Platform: macOS
Application: Chrome
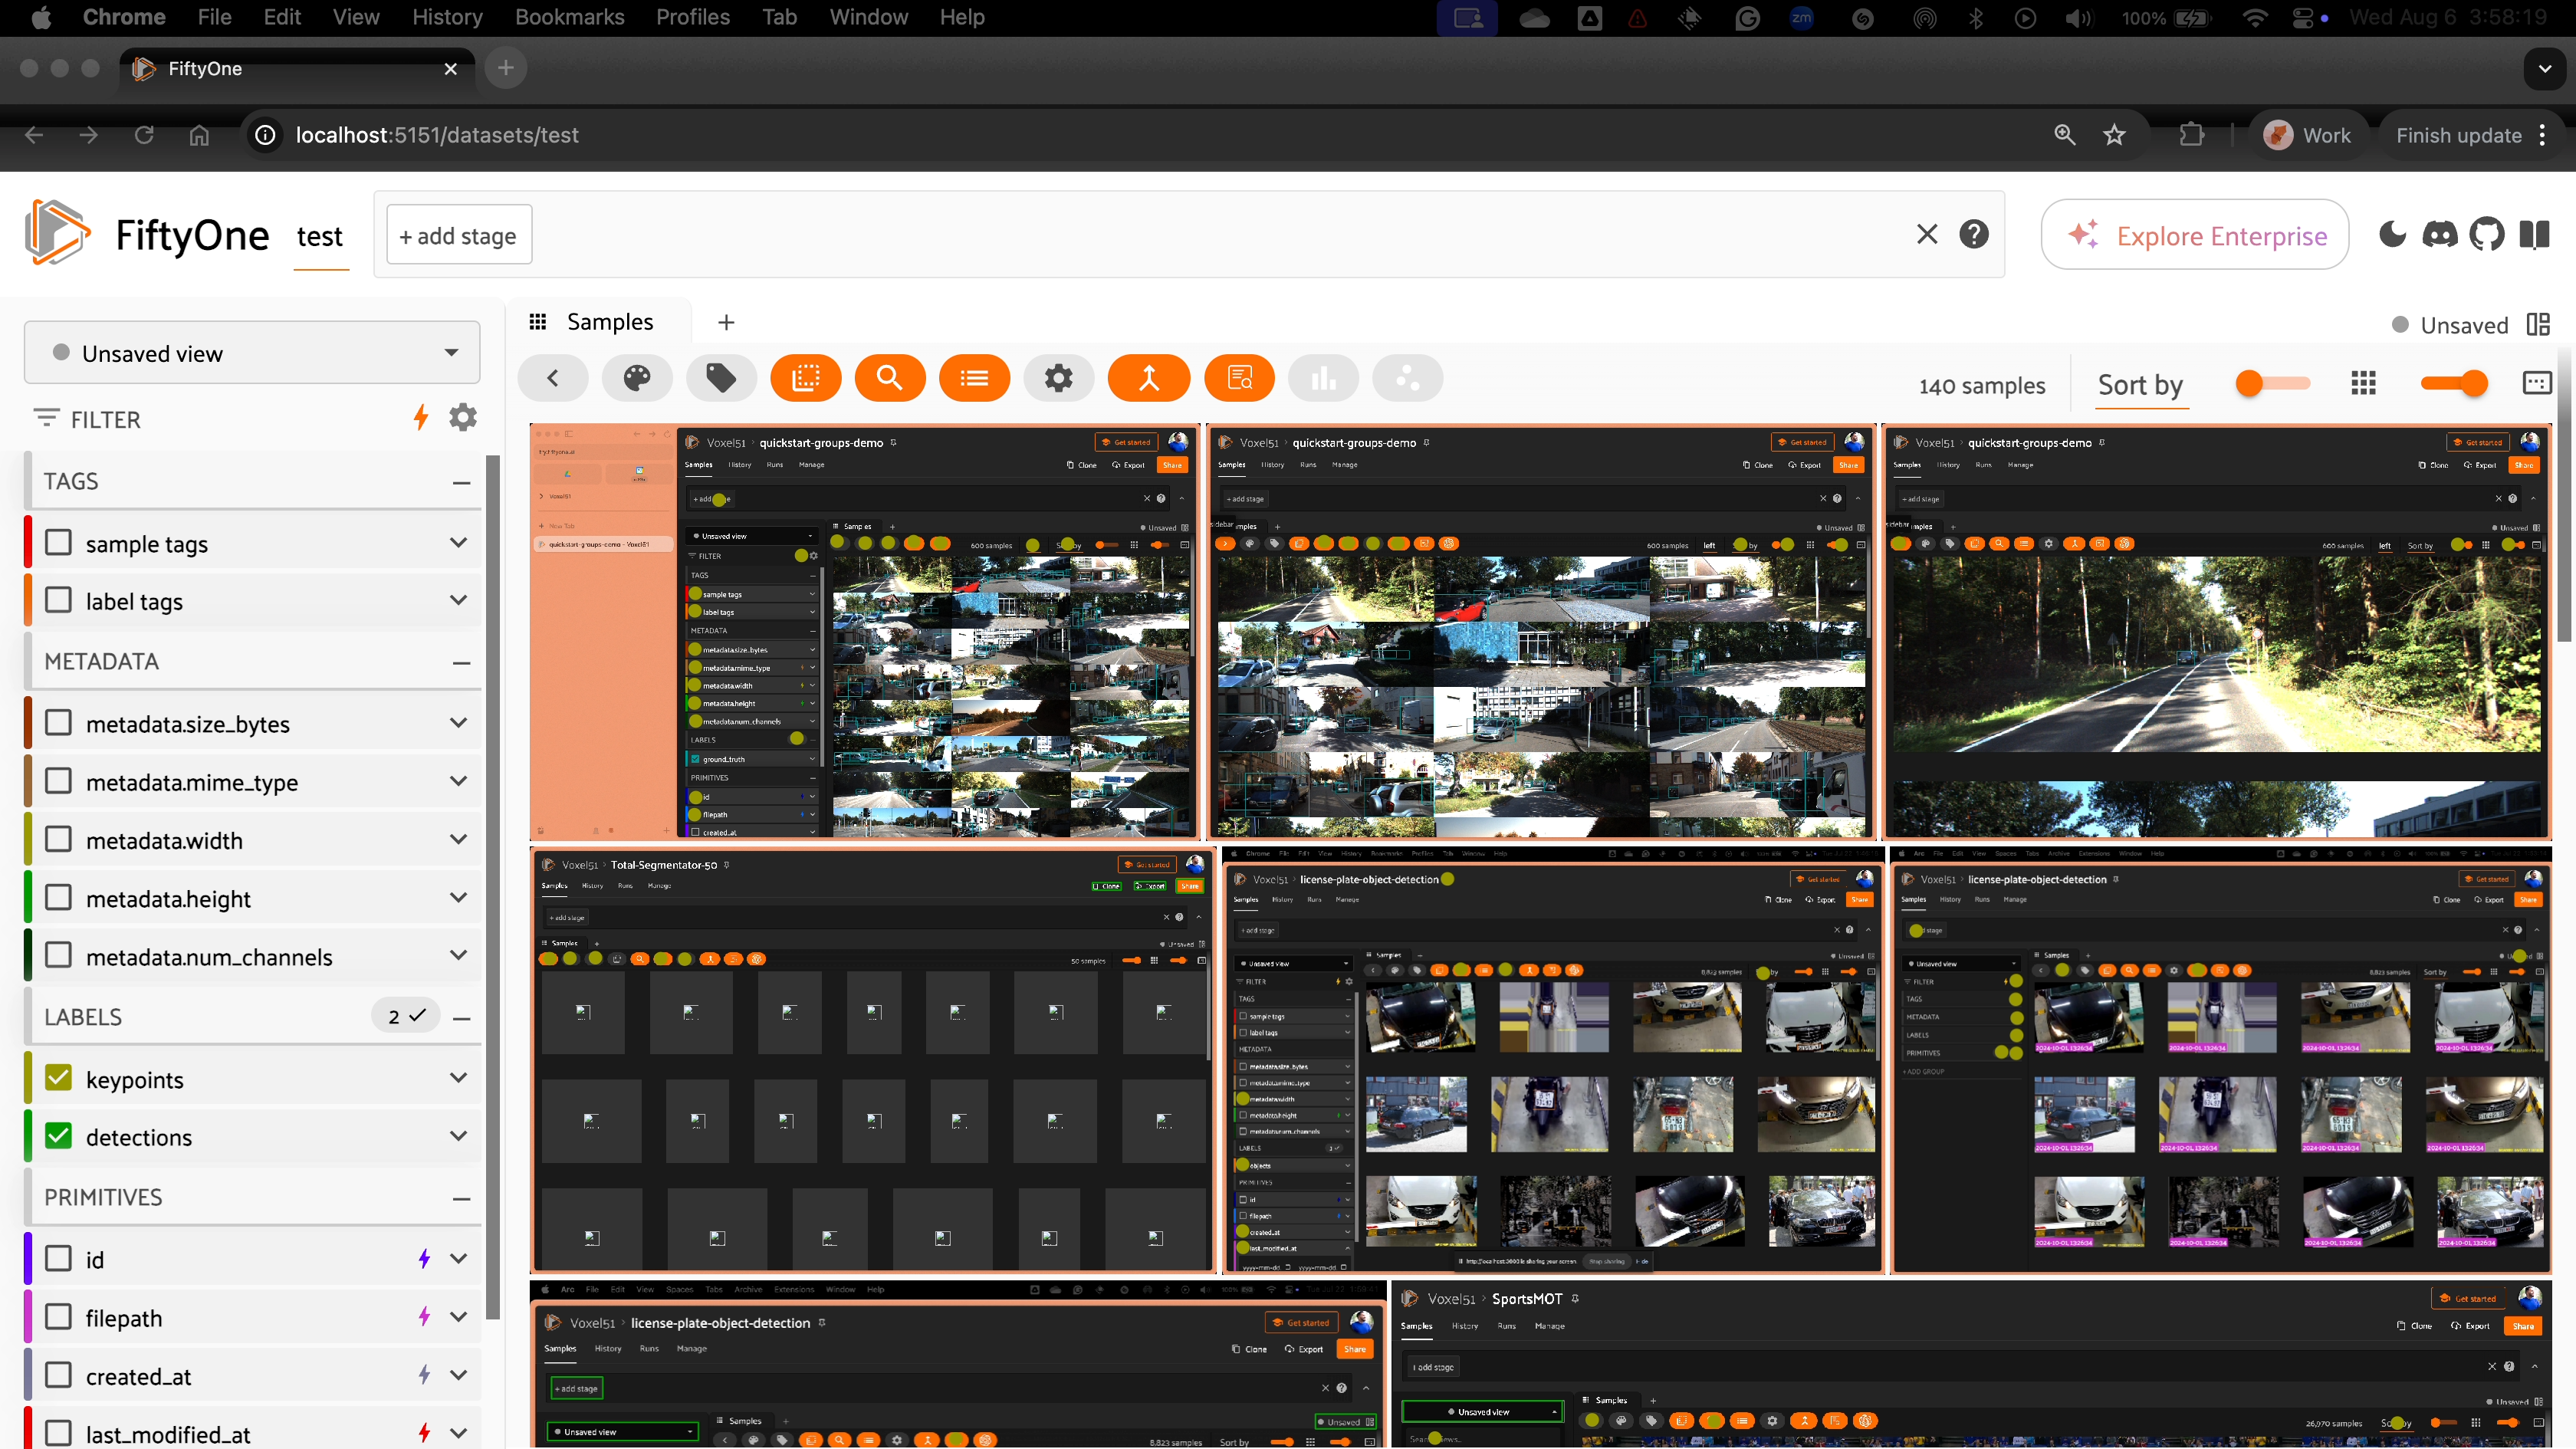
task_description: Minimize the tags group in the sidebar
action_type: click
element_info: Icon
steps_since_start: 1